【题型】解答题　【知识点】解析几何　【难度】easy
如图，已知$A\left(6,6\sqrt{3}\right)$，$B(0,0)$，$C(12,0)$，直线$l$：$\left(k+\sqrt{3}\right)x-y-2k=0$。

\noindent (1)求直线$l$经过的定点坐标；\\
\noindent (2)若$P\left(2,2\sqrt{3}\right)$，李老师站在点$P$用激光笔照出一束光线，依次由$BC$（反射点为$K$）、$AC$（反射点为$I$）\\
反射后，光斑落在$P$点，求入射光线$PK$的直线方程。
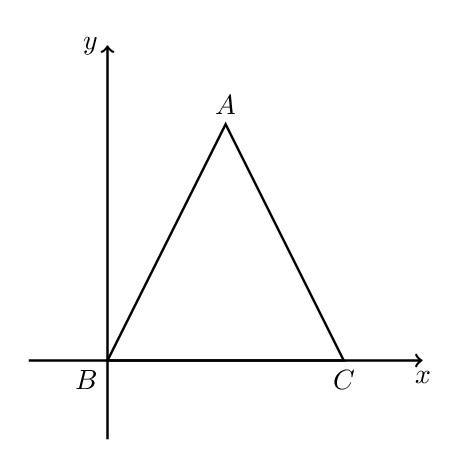
【解答】
\noindent 【答案】(1)$\left(2,2\sqrt{3}\right)$\\
\noindent (2)$2x+\sqrt{3}y-10=0$\\
\noindent 【分析】（1）分离参数，列方程可得直线过定点；\\
\noindent （2）分别求点$P$关于直线$BC$与$AC$的对称点$P_1$与$P_2$，进而可得$k_{P_1P_2}$，再根据对称性可得$k_{PK}$，即可得直线方程.\\
\noindent 【详解】（1）由直线$l$：$\left(k+\sqrt{3}\right)x-y-2k=0$，即$k(x-2)+\sqrt{3}x-y=0$，\\
\noindent 令$\begin{cases}
x-2=0 \\
\sqrt{3}x-y=0
\end{cases}$，解得$\begin{cases}
x=2 \\
y=2\sqrt{3}
\end{cases}$，\\
\noindent 故直线$l$恒过定点$\left(2,2\sqrt{3}\right)$；\\
\noindent （2）设$P$关于$BC$的对称点$P_1$，则$P_1\left(2,-2\sqrt{3}\right)$，\\
\noindent $P$关于$AC$的对称点$P_2(m,n)$，\\
\noindent 由直线$AC$的方程为$\dfrac{y-0}{6\sqrt{3}-0}=\dfrac{x-12}{6-12}$，即$y=-\sqrt{3}(x-12)$，\\
\noindent 所以$\begin{cases}
\dfrac{n-2\sqrt{3}}{m-2}\cdot\left(-\sqrt{3}\right)=-1 \\
\dfrac{n+2\sqrt{3}}{2}=-\sqrt{3}\left(\dfrac{m+2}{2}-12\right)
\end{cases}$，解得$\begin{cases}
m=14 \\
n=6\sqrt{3}
\end{cases}$，\\
\noindent 所以$P_2\left(14,6\sqrt{3}\right)$，\\

\noindent 由题意得$P_1$、$K$、$I$、$P_2$四点共线，$k_{P_1P_2}=\dfrac{2\sqrt{3}}{3}$，\\
\noindent 由对称性得$k_{PK}=-\dfrac{2\sqrt{3}}{3}$，\\
\noindent 所以入射光线$PK$的直线方程为$y-2\sqrt{3}=-\dfrac{2\sqrt{3}}{3}(x-2)$，\\
\noindent 即$2x+\sqrt{3}y-10=0$。
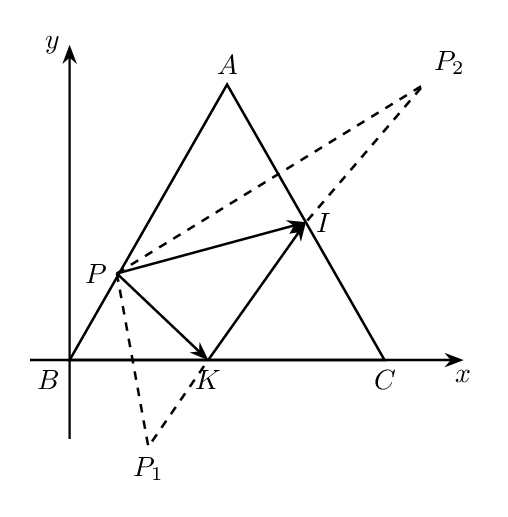